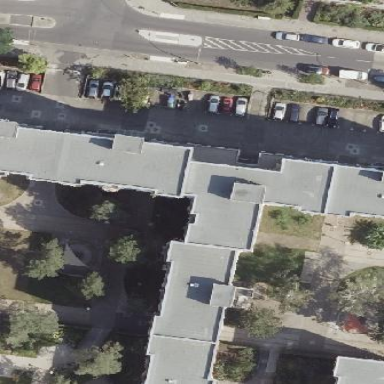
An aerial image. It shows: Flat-roofed apartment building.